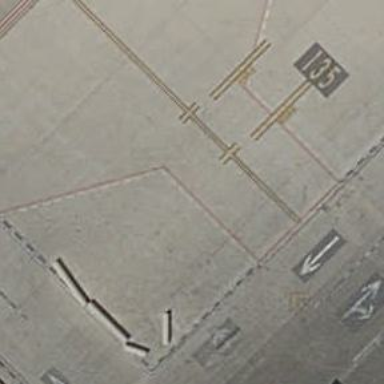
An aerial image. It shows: Airport parking position.